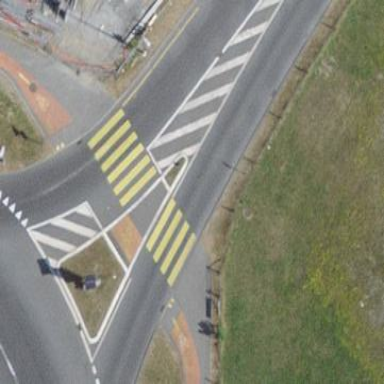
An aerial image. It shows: Traffic calming island.